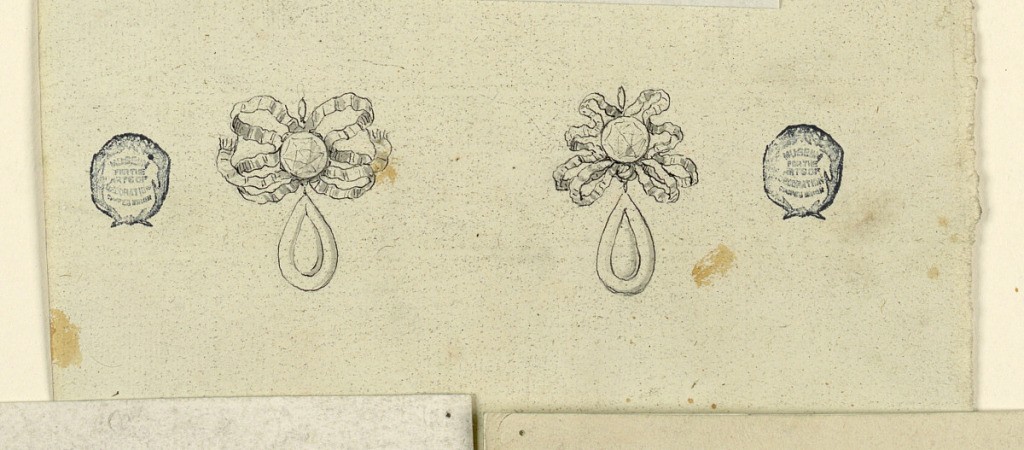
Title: Two Pendants
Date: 1825–50
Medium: Pen and ink, brush and watercolor on paper
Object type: Drawing
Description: Ribbons formed into bow knots. At center, a round faceted gem. Below hands a tear-drop gem.